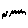
Label: zigzag